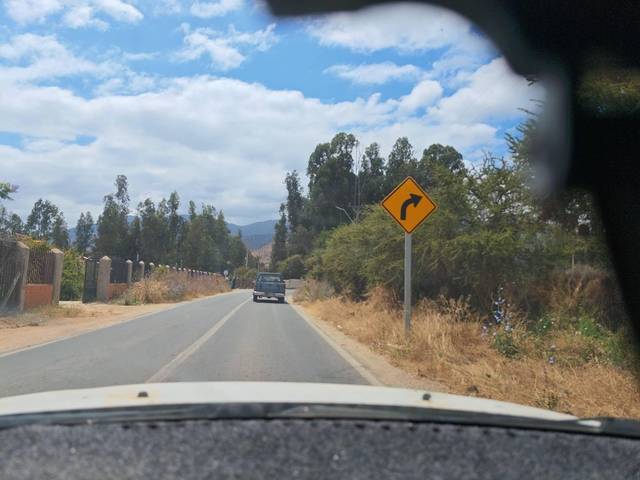
Region: Chile
Coordinates: -33.053, -71.222